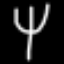
Label: fork